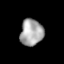
Tissue: lung
Cell type: Endothelial cells
Senescence score: 0.2109
Nuclear area (px): 596
Mean DAPI intensity: 167.369